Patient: sex M, age 68
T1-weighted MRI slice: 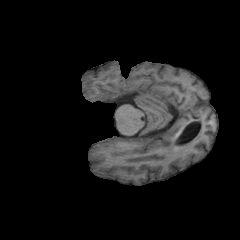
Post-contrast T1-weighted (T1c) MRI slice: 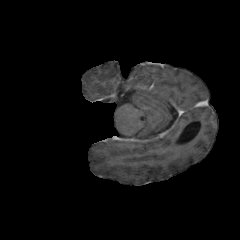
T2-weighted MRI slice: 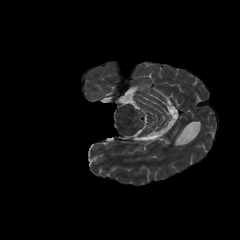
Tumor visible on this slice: no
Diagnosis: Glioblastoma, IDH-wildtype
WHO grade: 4